Field crop: maize
Growth stage: 2
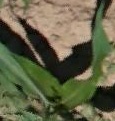
Species: maize